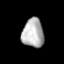
Tissue: lung
Cell type: Myeloid cells
Senescence score: 0.2011
Nuclear area (px): 608
Mean DAPI intensity: 181.377